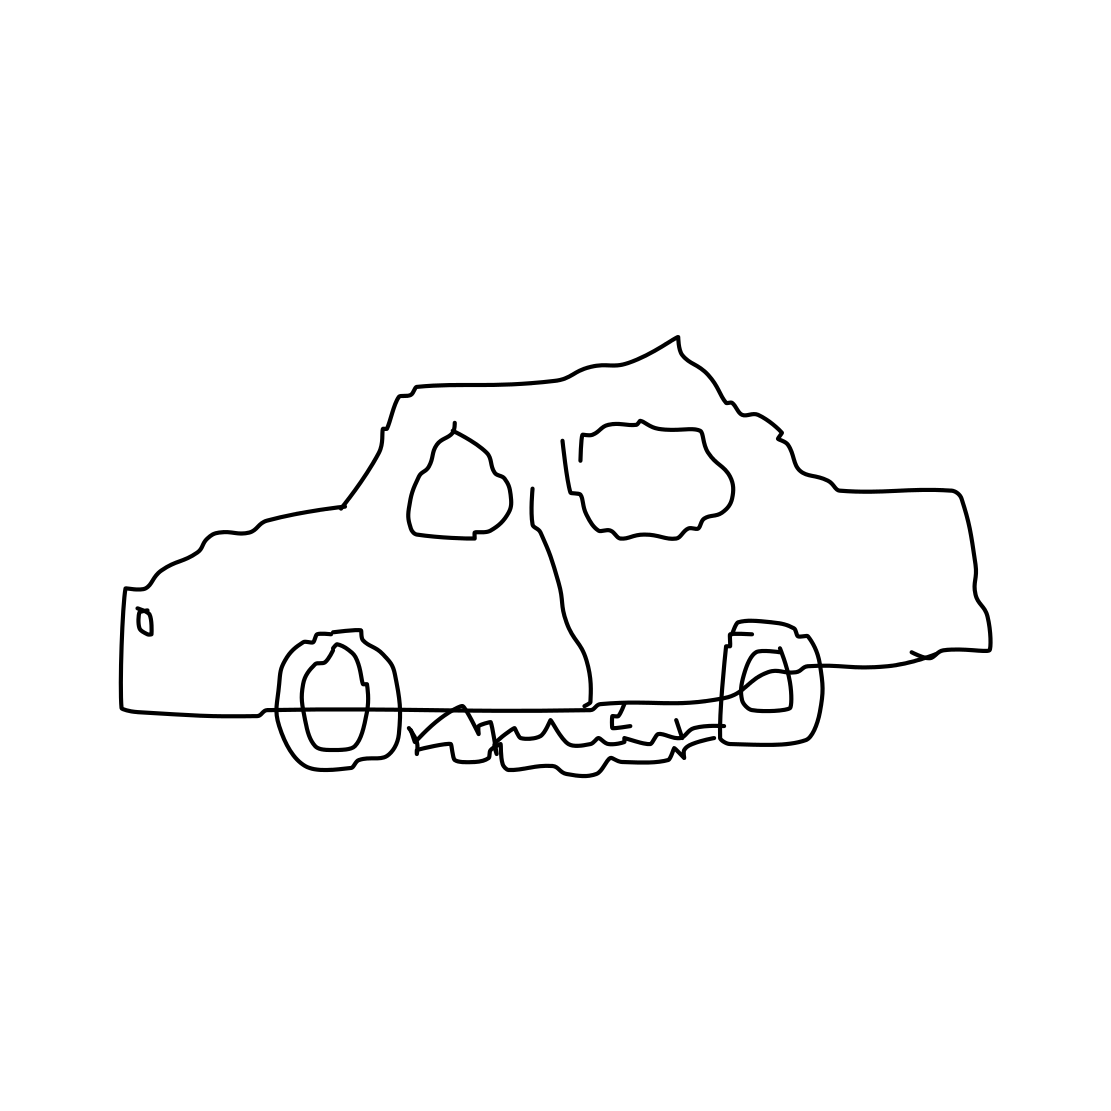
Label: race car